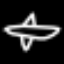
Label: airplane